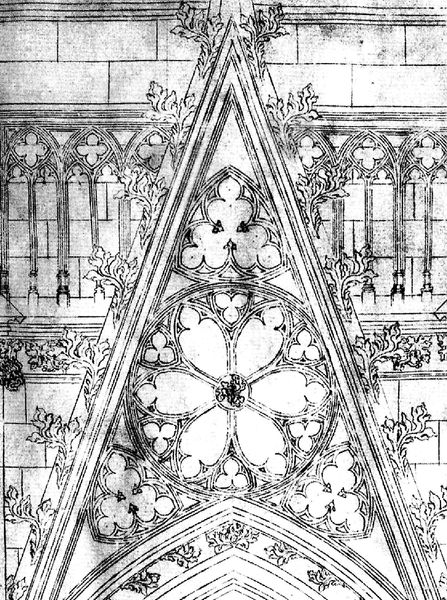
Titel: Mittelalterlicher Fassadenplan (Plan F) des Kölner Doms
Institution: Köln, Dombauarchiv
Schlagwörter: weiß, dreieck, blume, fenster, schwarz, skizze, zeichnung, rosen, muster, ornament, architektur, stein, steine, kirche, gotik, ranken, bogen, fassade, studie, giebel, grafik, ornamente, steinmetz, bögen, krabbe, linie, entwurf, zwickel, kathedrale, ranke, geometrisch, quader, gotisch, rosette, spitzbogen, mauern, vorlage, geometrie, bau, rosetten, strebe, masswerk, bildhauer, fassadenschmuck, aufriss, winkel, vierpass, lanzetten, dreipass, wimperg, kriechblumen, sechspass, mßwerk, tripel, rosetted